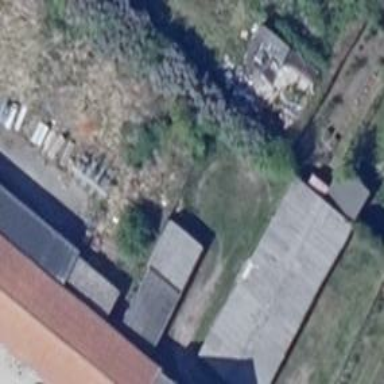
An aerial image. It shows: Group of garages.